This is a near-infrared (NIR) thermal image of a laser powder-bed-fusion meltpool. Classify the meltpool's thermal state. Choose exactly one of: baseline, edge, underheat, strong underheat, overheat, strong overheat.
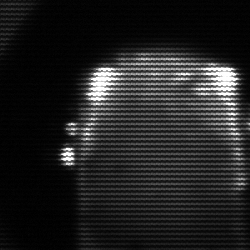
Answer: baseline